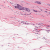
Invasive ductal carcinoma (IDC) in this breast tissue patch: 0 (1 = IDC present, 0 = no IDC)